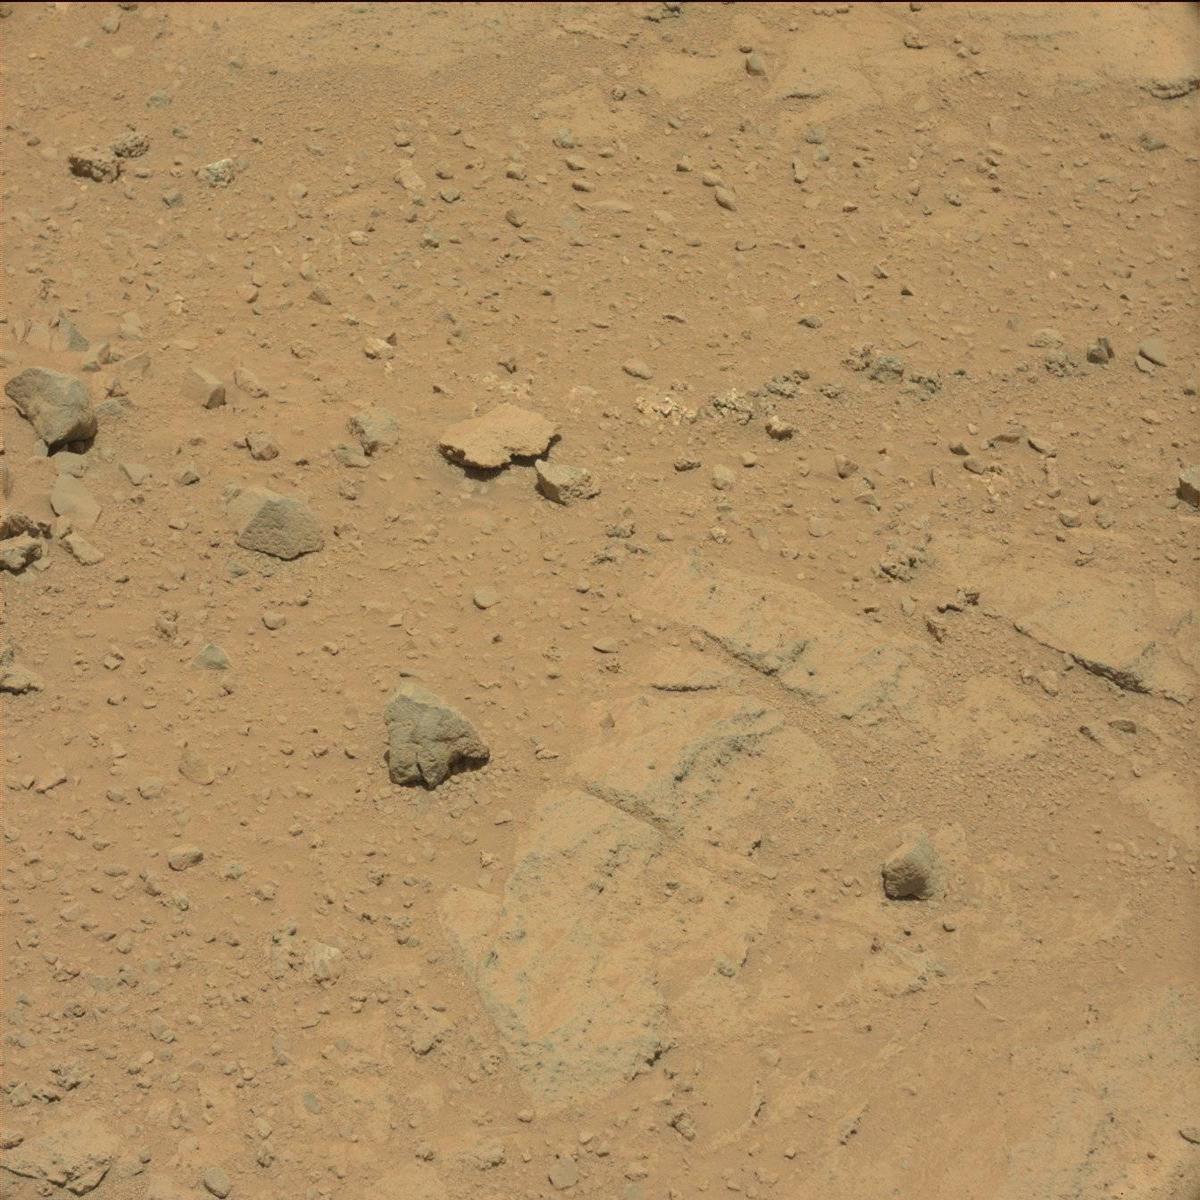
Terrain classes present: Bedrock, Sand / Soil